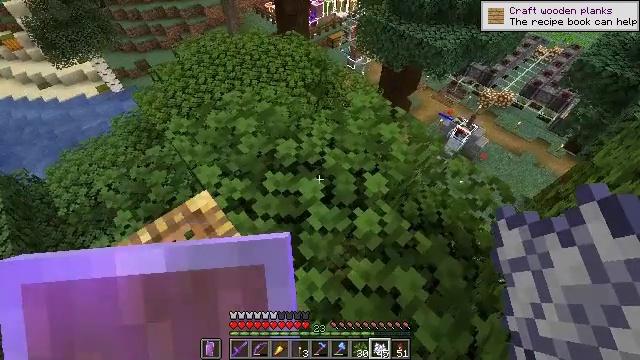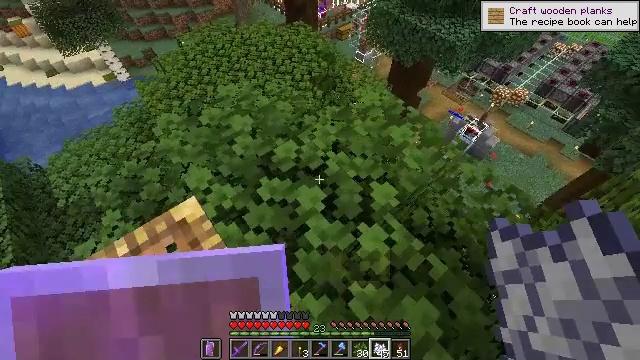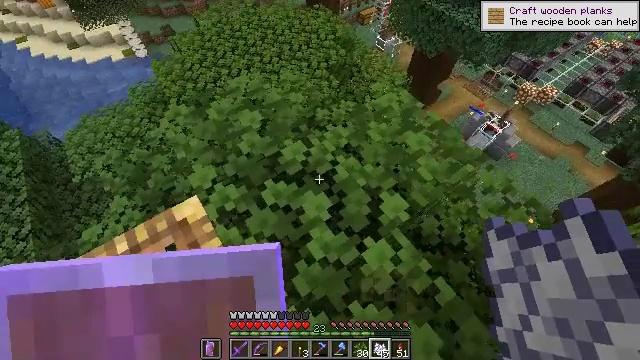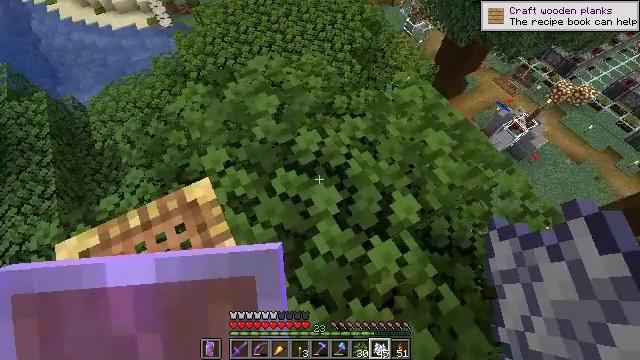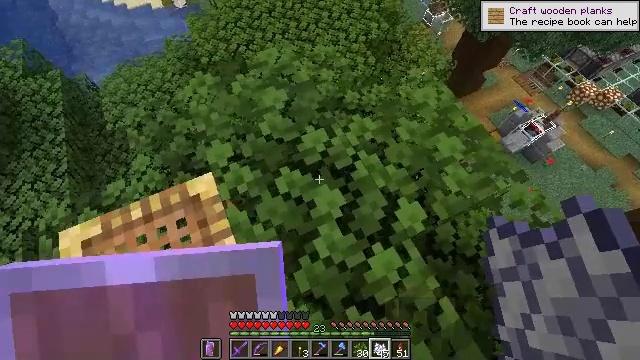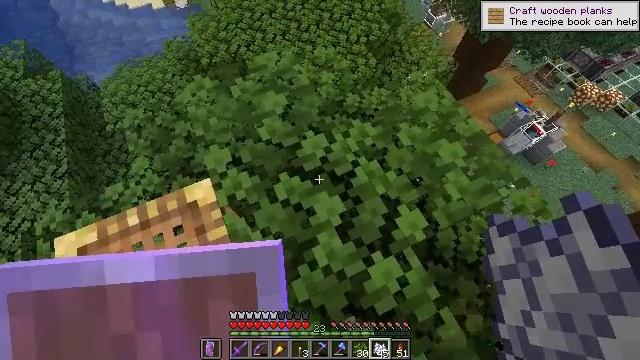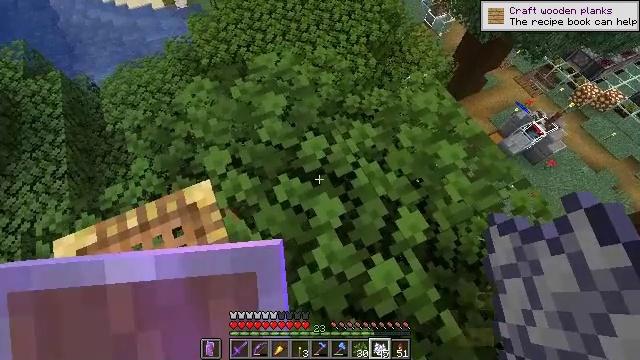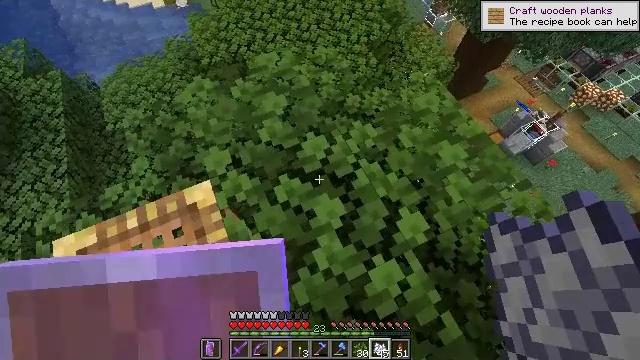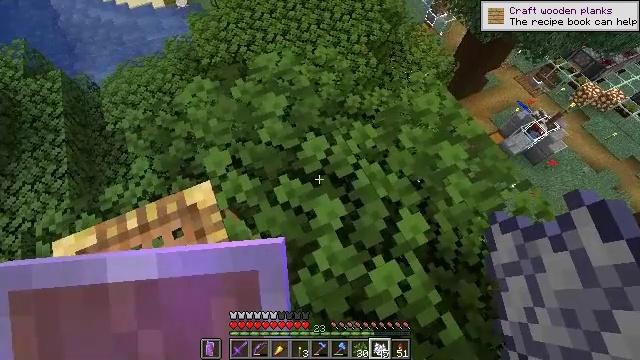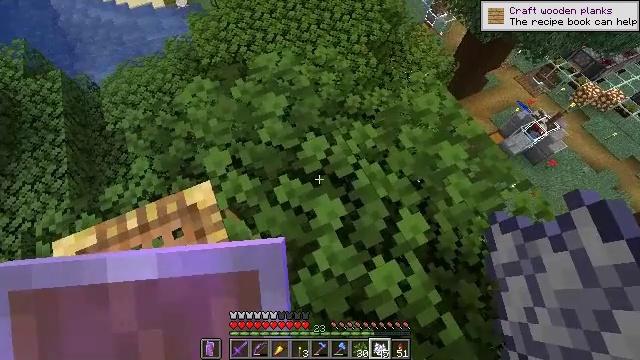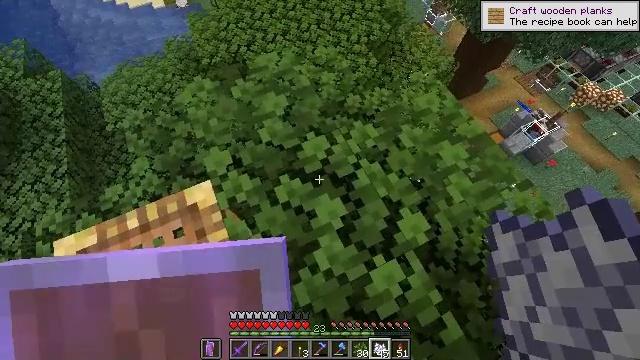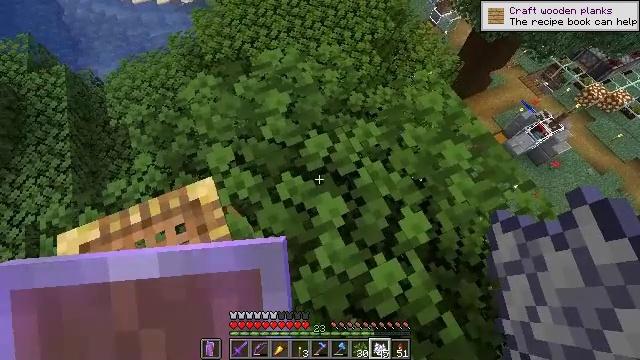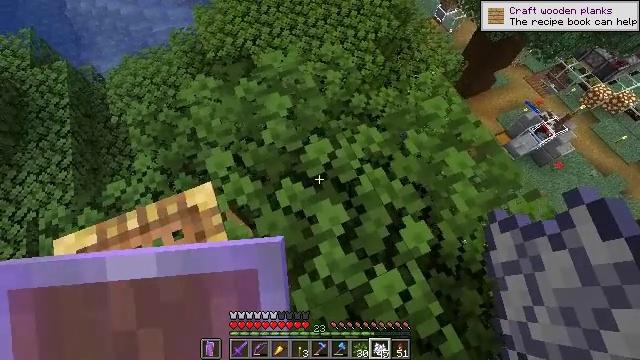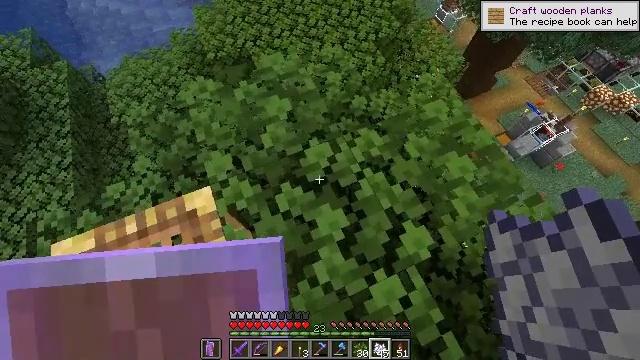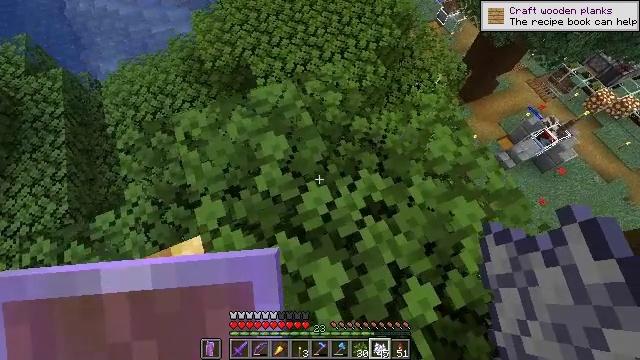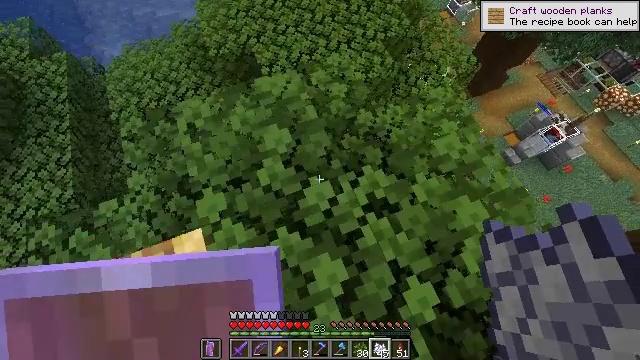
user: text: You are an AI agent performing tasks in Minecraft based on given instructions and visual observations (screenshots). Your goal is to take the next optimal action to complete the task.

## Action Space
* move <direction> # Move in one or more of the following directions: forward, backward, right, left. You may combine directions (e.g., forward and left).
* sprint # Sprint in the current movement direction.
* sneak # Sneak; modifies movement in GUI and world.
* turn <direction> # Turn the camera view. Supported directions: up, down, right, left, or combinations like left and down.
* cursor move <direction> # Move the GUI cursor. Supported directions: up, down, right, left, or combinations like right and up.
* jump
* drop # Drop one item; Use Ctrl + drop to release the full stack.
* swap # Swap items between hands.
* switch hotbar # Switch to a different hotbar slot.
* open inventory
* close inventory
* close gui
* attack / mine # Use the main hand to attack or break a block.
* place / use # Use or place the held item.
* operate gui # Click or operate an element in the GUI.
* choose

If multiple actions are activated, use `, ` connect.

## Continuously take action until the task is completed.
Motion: motion action
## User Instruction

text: Break oak leaves from the trees.
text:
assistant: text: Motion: move forward, turn left and down
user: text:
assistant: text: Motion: move forward, turn left and down
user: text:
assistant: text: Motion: turn left and down
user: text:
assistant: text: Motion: turn left and down
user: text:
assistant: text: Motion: no_op
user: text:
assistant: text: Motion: no_op
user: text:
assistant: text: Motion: no_op
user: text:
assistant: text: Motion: no_op
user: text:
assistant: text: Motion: no_op
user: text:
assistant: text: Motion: no_op
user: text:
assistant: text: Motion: no_op
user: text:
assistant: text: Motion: move forward
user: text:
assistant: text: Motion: move forward
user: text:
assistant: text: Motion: move forward
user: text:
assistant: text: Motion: turn left and down
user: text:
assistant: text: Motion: turn left and down
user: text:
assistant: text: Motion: turn left and down
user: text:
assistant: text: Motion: turn left and down
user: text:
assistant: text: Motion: turn left and down
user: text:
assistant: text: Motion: turn left
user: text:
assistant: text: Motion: no_op
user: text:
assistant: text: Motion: no_op
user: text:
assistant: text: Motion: no_op
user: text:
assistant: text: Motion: no_op
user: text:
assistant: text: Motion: no_op
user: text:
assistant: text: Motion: no_op
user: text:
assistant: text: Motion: no_op
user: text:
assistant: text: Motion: no_op
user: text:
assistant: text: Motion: no_op
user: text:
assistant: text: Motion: no_op